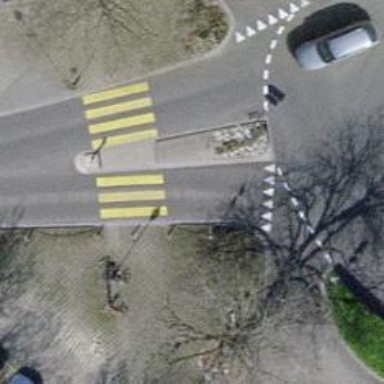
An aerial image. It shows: Sidewalk.